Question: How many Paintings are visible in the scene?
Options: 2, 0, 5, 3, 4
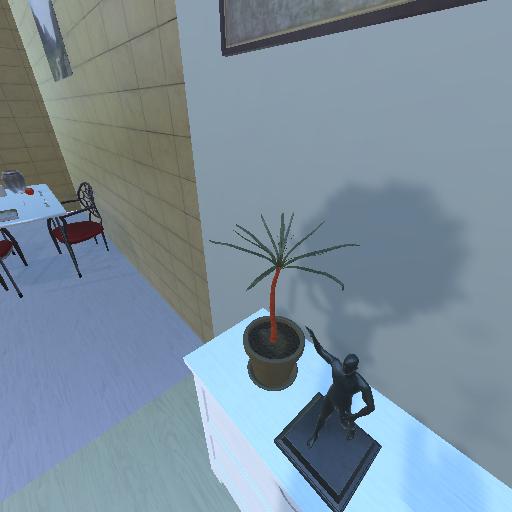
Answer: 2